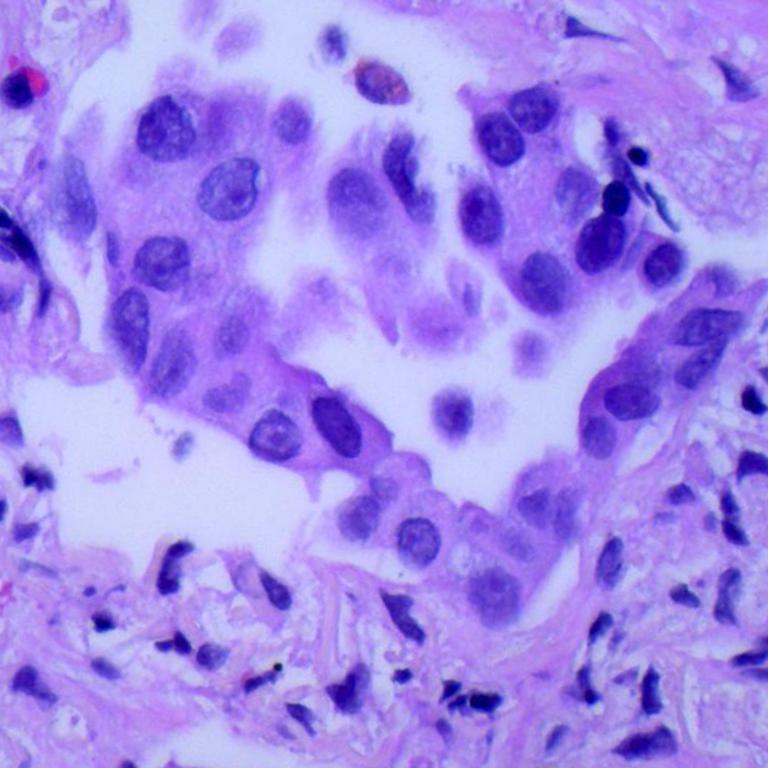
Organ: lung
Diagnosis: adenocarcinomas